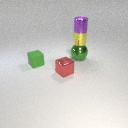
small yellow metal cylinder above large green metal sphere